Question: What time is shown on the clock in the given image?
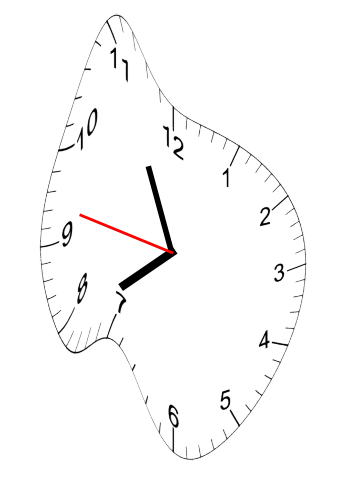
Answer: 07:55:47